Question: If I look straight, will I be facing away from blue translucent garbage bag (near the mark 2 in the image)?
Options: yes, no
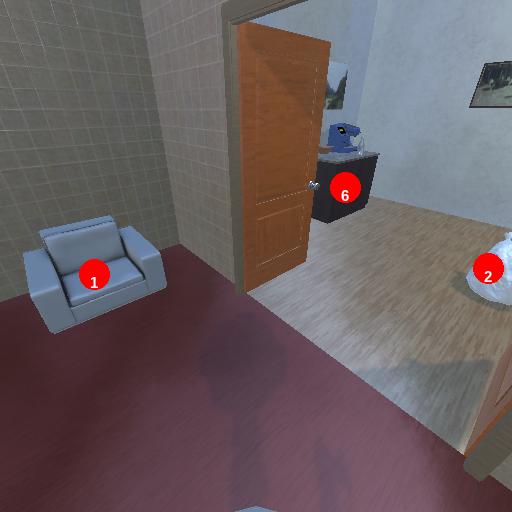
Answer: yes